Question: I have created a very simple asp.net web service using .NET framework 3.5, its running fine when I tested it using the unit test. Now I want to host it on IIS, for that I have prepared a project for it.
And have added the Content Files and Primary Output of the Web Service Project, after installing this and testing on iis.
When I try to run the webservice using the browser I get the following error
I tried changing the security permissions of IIS_Users to allow read write all,
tried changing the application pool version, for now I am trying with the default .NET framework 4 version.
I think the web.config is the main culprit hence I am pasting it here...
'''
<?xml version="1.0"?>
<configuration>
<connectionStrings>
<add name="cString" connectionString ="Data Source=VRAKSH-YASSER;Initial Catalog=uGraphDB;Persist Security Info=True;User ID=sa;Password=data#123;MultipleActiveResultSets=True" />
</connectionStrings>
<!--<configSections>
<sectionGroup name="system.web.extensions" type="System.Web.Configuration.SystemWebExtensionsSectionGroup, System.Web.Extensions, Version=3.5.0.0, Culture=neutral, PublicKeyToken=31BF3856AD364E35">
<sectionGroup name="scripting" type="System.Web.Configuration.ScriptingSectionGroup, System.Web.Extensions, Version=3.5.0.0, Culture=neutral, PublicKeyToken=31BF3856AD364E35">
<section name="scriptResourceHandler" type="System.Web.Configuration.ScriptingScriptResourceHandlerSection, System.Web.Extensions, Version=3.5.0.0, Culture=neutral, PublicKeyToken=31BF3856AD364E35" requirePermission="false" allowDefinition="MachineToApplication"/>
<sectionGroup name="webServices" type="System.Web.Configuration.ScriptingWebServicesSectionGroup, System.Web.Extensions, Version=3.5.0.0, Culture=neutral, PublicKeyToken=31BF3856AD364E35">
<section name="jsonSerialization" type="System.Web.Configuration.ScriptingJsonSerializationSection, System.Web.Extensions, Version=3.5.0.0, Culture=neutral, PublicKeyToken=31BF3856AD364E35" requirePermission="false" allowDefinition="Everywhere" />
<section name="profileService" type="System.Web.Configuration.ScriptingProfileServiceSection, System.Web.Extensions, Version=3.5.0.0, Culture=neutral, PublicKeyToken=31BF3856AD364E35" requirePermission="false" allowDefinition="MachineToApplication" />
<section name="authenticationService" type="System.Web.Configuration.ScriptingAuthenticationServiceSection, System.Web.Extensions, Version=3.5.0.0, Culture=neutral, PublicKeyToken=31BF3856AD364E35" requirePermission="false" allowDefinition="MachineToApplication" />
<section name="roleService" type="System.Web.Configuration.ScriptingRoleServiceSection, System.Web.Extensions, Version=3.5.0.0, Culture=neutral, PublicKeyToken=31BF3856AD364E35" requirePermission="false" allowDefinition="MachineToApplication" />
</sectionGroup>
</sectionGroup>
</sectionGroup>
</configSections>-->
<appSettings/>
<!--<connectionStrings/>-->
<system.web>
<compilation debug="true" >
<assemblies>
<add assembly="System.Core, Version=3.5.0.0, Culture=neutral, PublicKeyToken=B77A5C561934E089"/>
<add assembly="System.Data.DataSetExtensions, Version=3.5.0.0, Culture=neutral, PublicKeyToken=B77A5C561934E089"/>
<add assembly="System.Web.Extensions, Version=3.5.0.0, Culture=neutral, PublicKeyToken=31BF3856AD364E35"/>
<add assembly="System.Xml.Linq, Version=3.5.0.0, Culture=neutral, PublicKeyToken=B77A5C561934E089"/>
</assemblies>
</compilation>
<!--
The <authentication> section enables configuration
of the security authentication mode used by
ASP.NET to identify an incoming user.
-->
<authentication mode="Windows" />
<!--
The <customErrors> section enables configuration
of what to do if/when an unhandled error occurs
during the execution of a request. Specifically,
it enables developers to configure html error pages
to be displayed in place of a error stack trace.
<customErrors mode="RemoteOnly" defaultRedirect="GenericErrorPage.htm">
<error statusCode="403" redirect="NoAccess.htm" />
<error statusCode="404" redirect="FileNotFound.htm" />
</customErrors>
-->
<pages>
<controls>
<add tagPrefix="asp" namespace="System.Web.UI" assembly="System.Web.Extensions, Version=3.5.0.0, Culture=neutral, PublicKeyToken=31BF3856AD364E35"/>
<add tagPrefix="asp" namespace="System.Web.UI.WebControls" assembly="System.Web.Extensions, Version=3.5.0.0, Culture=neutral, PublicKeyToken=31BF3856AD364E35"/>
</controls>
</pages>
<httpHandlers>
<remove verb="*" path="*.asmx"/>
<add verb="*" path="*.asmx" validate="false" type="System.Web.Script.Services.ScriptHandlerFactory, System.Web.Extensions, Version=3.5.0.0, Culture=neutral, PublicKeyToken=31BF3856AD364E35"/>
<add verb="*" path="*_AppService.axd" validate="false" type="System.Web.Script.Services.ScriptHandlerFactory, System.Web.Extensions, Version=3.5.0.0, Culture=neutral, PublicKeyToken=31BF3856AD364E35"/>
<add verb="GET,HEAD" path="ScriptResource.axd" type="System.Web.Handlers.ScriptResourceHandler, System.Web.Extensions, Version=3.5.0.0, Culture=neutral, PublicKeyToken=31BF3856AD364E35" validate="false"/>
</httpHandlers>
<httpModules>
<add name="ScriptModule" type="System.Web.Handlers.ScriptModule, System.Web.Extensions, Version=3.5.0.0, Culture=neutral, PublicKeyToken=31BF3856AD364E35"/>
</httpModules>
</system.web>
<system.codedom>
<compilers>
<compiler language="c#;cs;csharp" extension=".cs" warningLevel="4"
type="Microsoft.CSharp.CSharpCodeProvider, System, Version=2.0.0.0, Culture=neutral, PublicKeyToken=b77a5c561934e089">
<providerOption name="CompilerVersion" value="v3.5"/>
<providerOption name="WarnAsError" value="false"/>
</compiler>
</compilers>
</system.codedom>
<!--
The system.webServer section is required for running ASP.NET AJAX under Internet
Information Services 7.0. It is not necessary for previous version of IIS.
-->
<system.webServer>
<validation validateIntegratedModeConfiguration="false"/>
<modules>
<remove name="ScriptModule" />
<add name="ScriptModule" preCondition="managedHandler" type="System.Web.Handlers.ScriptModule, System.Web.Extensions, Version=3.5.0.0, Culture=neutral, PublicKeyToken=31BF3856AD364E35"/>
</modules>
<handlers>
<remove name="WebServiceHandlerFactory-Integrated"/>
<remove name="ScriptHandlerFactory" />
<remove name="ScriptHandlerFactoryAppServices" />
<remove name="ScriptResource" />
<add name="ScriptHandlerFactory" verb="*" path="*.asmx" preCondition="integratedMode"
type="System.Web.Script.Services.ScriptHandlerFactory, System.Web.Extensions, Version=3.5.0.0, Culture=neutral, PublicKeyToken=31BF3856AD364E35"/>
<add name="ScriptHandlerFactoryAppServices" verb="*" path="*_AppService.axd" preCondition="integratedMode"
type="System.Web.Script.Services.ScriptHandlerFactory, System.Web.Extensions, Version=3.5.0.0, Culture=neutral, PublicKeyToken=31BF3856AD364E35"/>
<add name="ScriptResource" preCondition="integratedMode" verb="GET,HEAD" path="ScriptResource.axd" type="System.Web.Handlers.ScriptResourceHandler, System.Web.Extensions, Version=3.5.0.0, Culture=neutral, PublicKeyToken=31BF3856AD364E35" />
</handlers>
</system.webServer>
<runtime>
<assemblyBinding appliesTo="v2.0.50727" xmlns="urn:schemas-microsoft-com:asm.v1">
<dependentAssembly>
<assemblyIdentity name="System.Web.Extensions" publicKeyToken="31bf3856ad364e35"/>
<bindingRedirect oldVersion="1.0.0.0-1.1.0.0" newVersion="3.5.0.0"/>
</dependentAssembly>
<dependentAssembly>
<assemblyIdentity name="System.Web.Extensions.Design" publicKeyToken="31bf3856ad364e35"/>
<bindingRedirect oldVersion="1.0.0.0-1.1.0.0" newVersion="3.5.0.0"/>
</dependentAssembly>
</assemblyBinding>
</runtime>
</configuration>
'''

: IIS 7 on windows 7
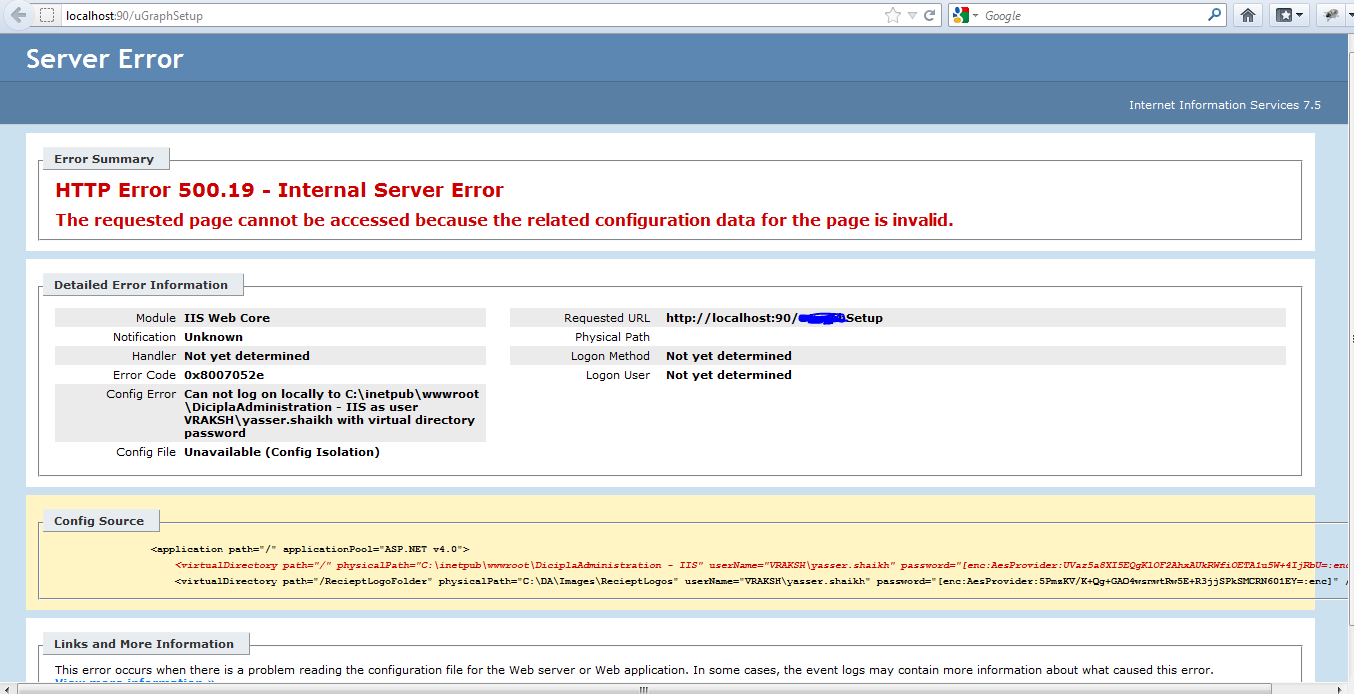
Answer: Unfortunately had to reinstall IIS and then install the web service again, but this time I was required to enable Directory Browsing and the webservice now works fine !